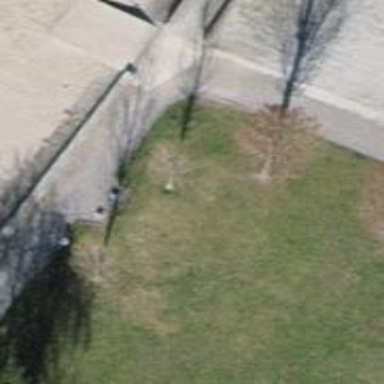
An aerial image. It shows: Bench.